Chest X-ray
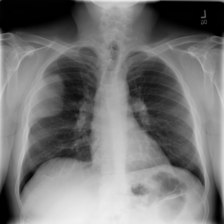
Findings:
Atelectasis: negative
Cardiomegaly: negative
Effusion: negative
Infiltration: negative
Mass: positive
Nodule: negative
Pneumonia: negative
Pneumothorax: negative
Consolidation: negative
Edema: negative
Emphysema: negative
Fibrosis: negative
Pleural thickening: negative
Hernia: negative